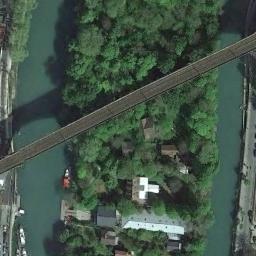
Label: bridge